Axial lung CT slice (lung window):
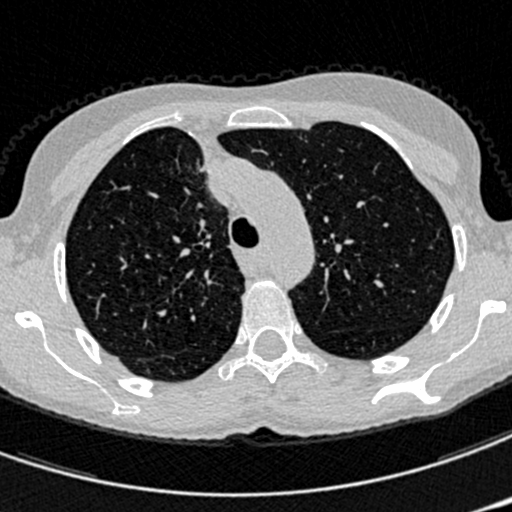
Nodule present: no